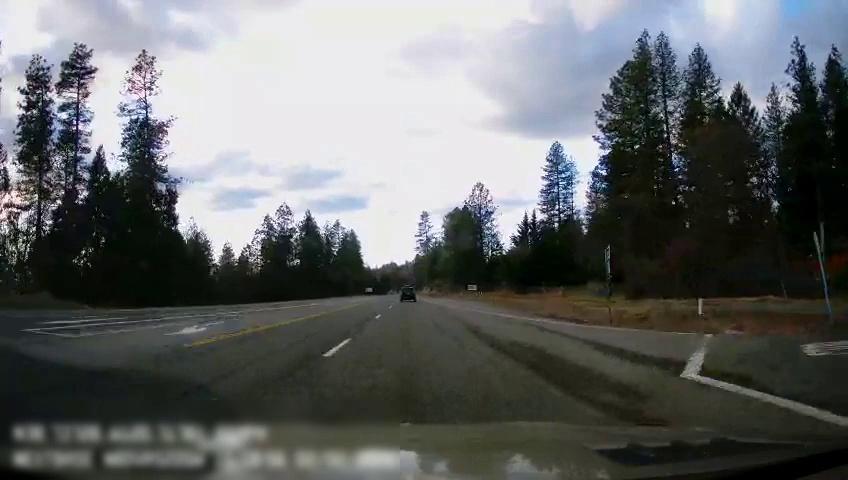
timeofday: Day
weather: Cloudy
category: Drivable Space
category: Vehicles | SUV
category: Lanes | Alternate Lane
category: Lanes | Opposite Lane
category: Lanes | Alternate Lane
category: Lanes | Alternate Lane
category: Lanes | Current Lane
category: Lanes | Current Lane